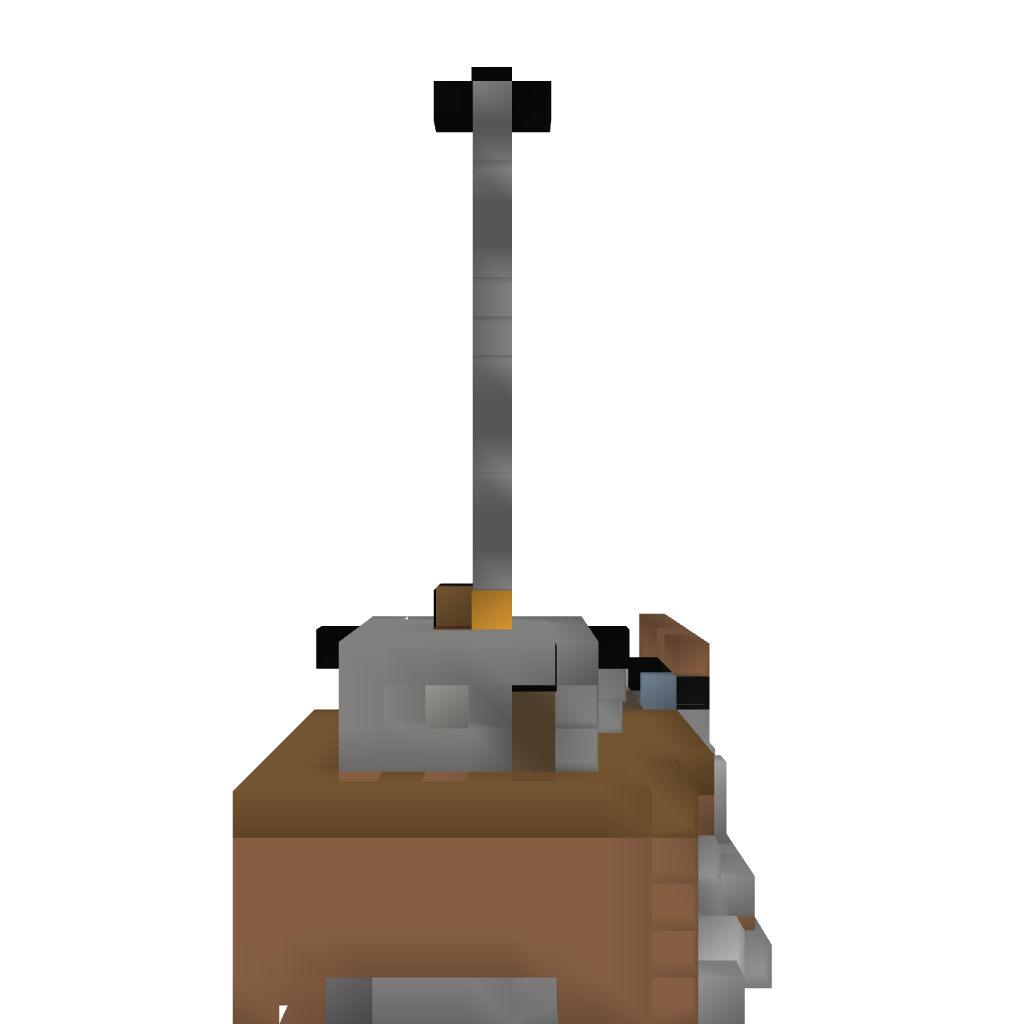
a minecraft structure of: Small House